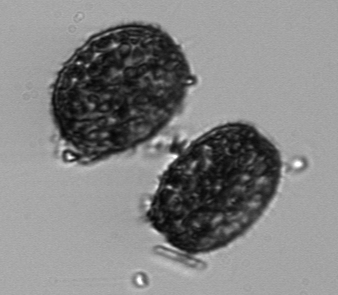
Label: Thalassiosira